Interaction volume radius: 5 \u00c5
Interaction volume height: 10 \u00c5
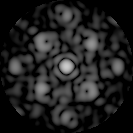
Disorder parameter: 0.3115